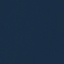
Label: SeaLake